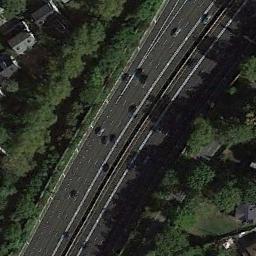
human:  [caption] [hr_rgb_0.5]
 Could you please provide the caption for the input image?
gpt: The freeway goes through the forest with some cars .

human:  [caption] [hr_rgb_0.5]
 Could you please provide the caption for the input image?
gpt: There are many buildings and green plants on both sides of the freeway, And there are many cars on the freeway .

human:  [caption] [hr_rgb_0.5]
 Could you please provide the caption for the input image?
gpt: There was a lot of traffic on the motorway .

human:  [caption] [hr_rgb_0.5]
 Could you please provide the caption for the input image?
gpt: The bifurcated freeway has many trees on either side of the freeway .

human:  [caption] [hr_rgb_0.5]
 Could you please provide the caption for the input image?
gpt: There are many green trees and some buildings beside the freeway .